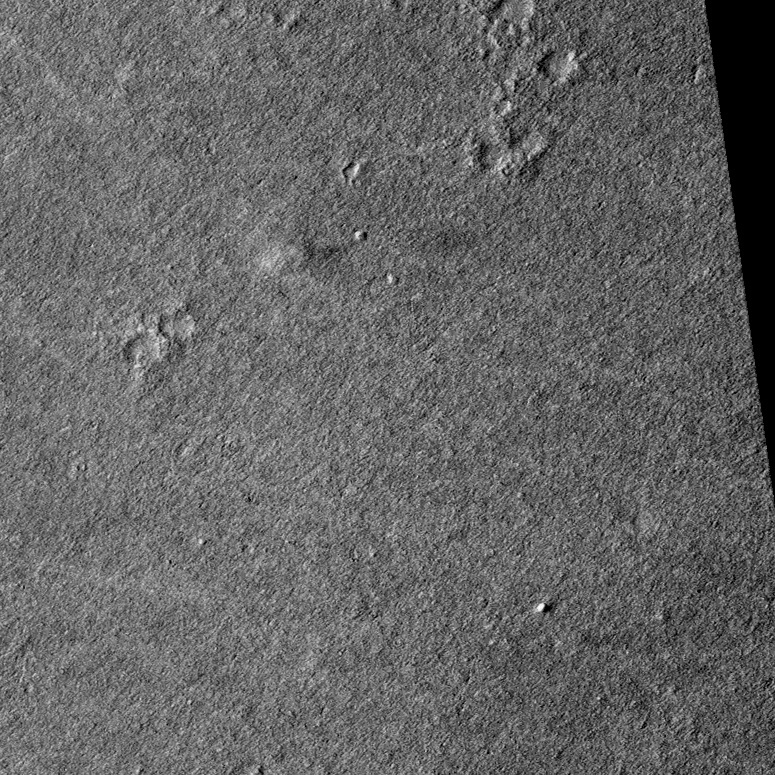
Label: dustdevil